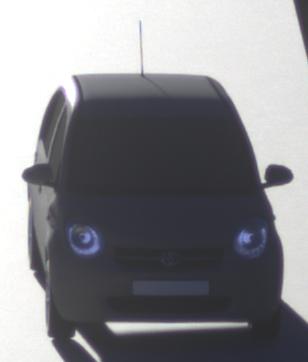
Make: Toyota
Model: Passo
Detailed model: Toyota Passo X Yururi
Model produced from: 2010
Model produced until: 2016
Doors: 5
Color: gray
Road condition: dry road
Daytime: sunrise or sunset
Contrast: low contrast